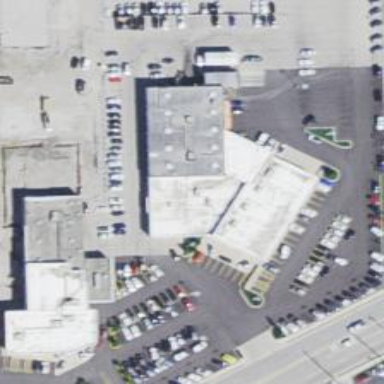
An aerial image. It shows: Commercial building housing car shop.